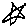
Label: star